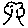
Label: tree